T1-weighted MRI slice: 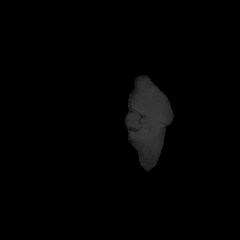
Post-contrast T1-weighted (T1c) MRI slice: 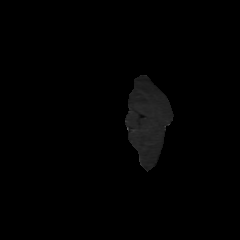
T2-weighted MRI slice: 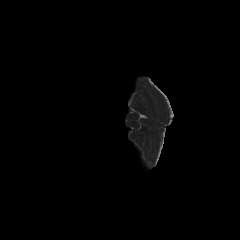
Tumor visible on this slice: no